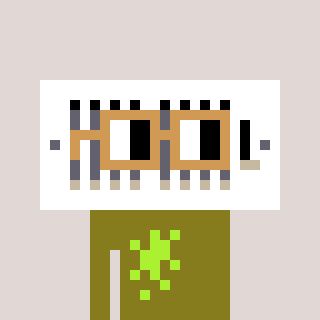
a pixel art character with square brown glasses, a vent-shaped head and a gunk-colored body on a warm background